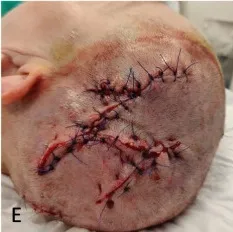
(E) Closure with local fasciomusculocutaneous flaps.
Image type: medical_photograph (other_medical_photograph)